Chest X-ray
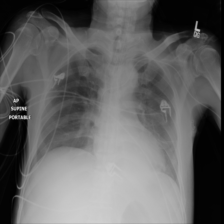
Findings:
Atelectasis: negative
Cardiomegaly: negative
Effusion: positive
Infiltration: negative
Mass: negative
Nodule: negative
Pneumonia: negative
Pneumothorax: negative
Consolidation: positive
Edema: negative
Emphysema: negative
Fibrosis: negative
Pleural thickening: negative
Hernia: negative